Question: I'm making a FLTK GUI in QtCreator. Please don't get angry at me for not using Qt to make my GUI, it's irrelevant.
Anyway, my project type is "Plain C++ Project", and this is my code (You probably don't need to read it, but I put it there just in case):
'''
// include headers
#include <Windows.h>
#include <Fl/Fl.H>
#include <FL/FL_Window.h>
#include <FL/Fl_Button.h>
#include <FL/FL_ask.h>
// macro functions
#define UP(x) UNREFERENCED_PARAMETER(x)
// callback function
void callback(Fl_Widget *sender)
{
sender->label("Thanks!");
}
// main function
int WINAPI WinMain(HINSTANCE hInstance, HINSTANCE hPrevInstance, LPSTR lpCmdLine,
int nShowCmd)
{
// UP's
UP(hInstance);
UP(hPrevInstance);
UP(lpCmdLine);
UP(nShowCmd);
// window
Fl_Window *window = new Fl_Window(250, 250, "Derp Window");
window->begin();
// button
Fl_Button *button = new Fl_Button(10, 100, 230, 25, "Click Me!");
button->callback(callback);
// run
window->end();
window->show();
int result = Fl::run();
// delete ptr's
delete button;
delete window;
// return
return result;
}
'''
When I run this, I get this warning, and two errors (Sorry about the small image, just zoom in your browser if you can't read it):

I know what a LNK2019 error is, in fact they are probably the bane of my existence. But in this case I have no idea why I am getting this. I think that you should also look at this, it's the text for my Qt projects .pro file:
TEMPLATE = app
CONFIG += console
CONFIG -= app_bundle
CONFIG -= qt
win32: LIBS += -luser32 -lshell32 -lgdi32 -lole32 -ladvapi32
SOURCES += main.cpp
unix|win32: LIBS += -L$$PWD/../../../Desktop/C++/FLTK/lib/ -lfltk
INCLUDEPATH += $$PWD/../../../Desktop/C++/FLTK/include
DEPENDPATH += $$PWD/../../../Desktop/C++/FLTK/include
This is probably the most important part: I never get any errors, and the program runs fine when I use int main() as my main function.
So, my question is why am I getting this, how do I fix it?
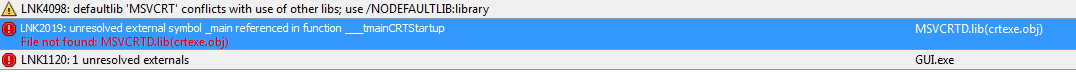
Answer: I fixed it by making an "Empty Qt Project" instead of a "C++ Console Application"!